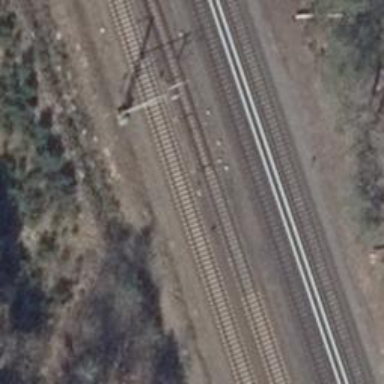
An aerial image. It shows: Railway switch with the turnout on the left side.